Aerial crown-view tile of a tropical tree (Barro Colorado Island, Panama), acquired 20240611:
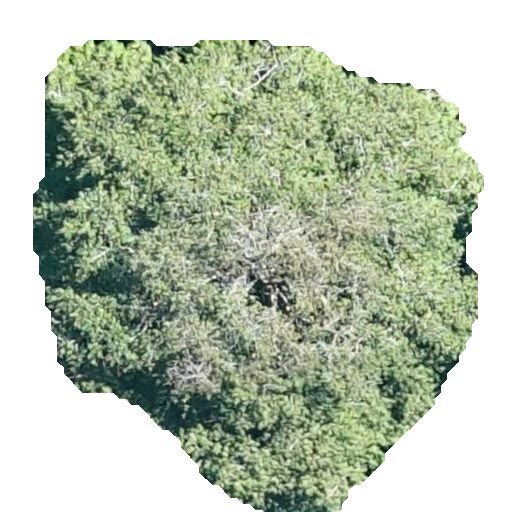
Species: Virola surinamensis
GBIF accepted scientific name: Virola surinamensis
Crown area: 257.464 m²